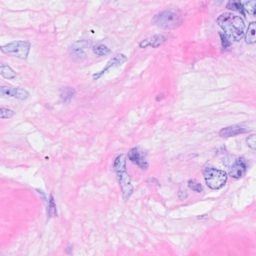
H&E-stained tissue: Breast